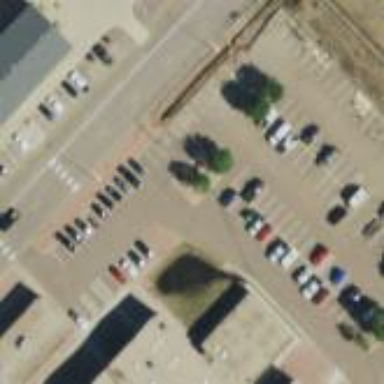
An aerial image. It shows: Parking area.